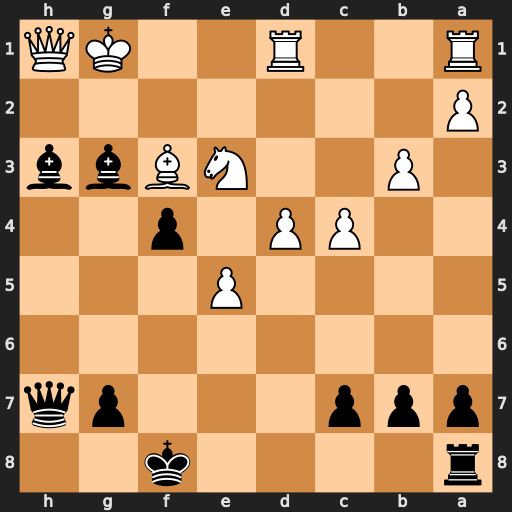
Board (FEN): r4k2/ppp3pq/8/4P3/2PP1p2/1P2NBbb/P7/R2R2KQ
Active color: b
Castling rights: -
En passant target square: -
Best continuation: fxe3 Bg2 Bf2+